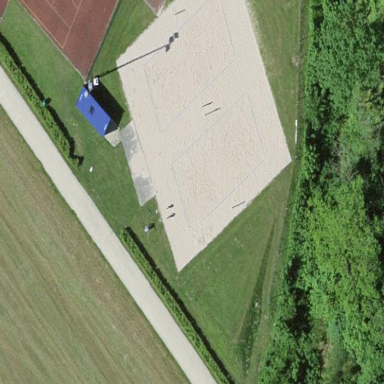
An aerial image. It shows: Sandy pitch designated for beach volleyball.